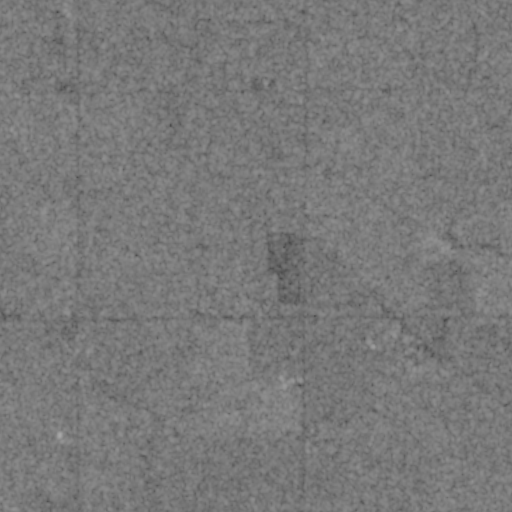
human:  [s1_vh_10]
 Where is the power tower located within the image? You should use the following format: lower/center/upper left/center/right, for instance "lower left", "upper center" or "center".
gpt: The power tower is located in the lower of the image.
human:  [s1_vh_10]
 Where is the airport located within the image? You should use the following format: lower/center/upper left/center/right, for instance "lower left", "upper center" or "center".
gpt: There is no airport in the image.

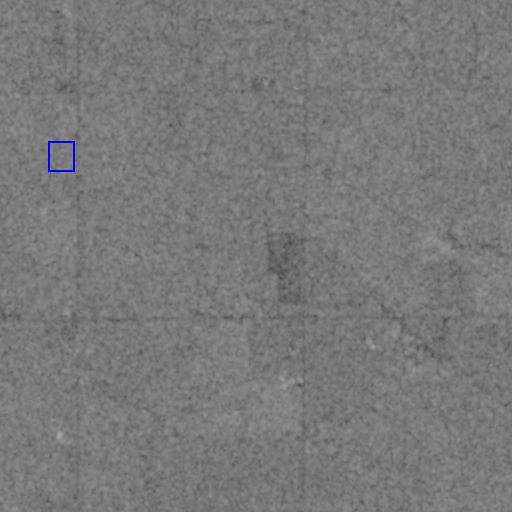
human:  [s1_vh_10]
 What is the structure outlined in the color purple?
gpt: There is no purple outline.
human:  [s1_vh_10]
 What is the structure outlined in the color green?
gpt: There is no structure outlined in green.